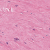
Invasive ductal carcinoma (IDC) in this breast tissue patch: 0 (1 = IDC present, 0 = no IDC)